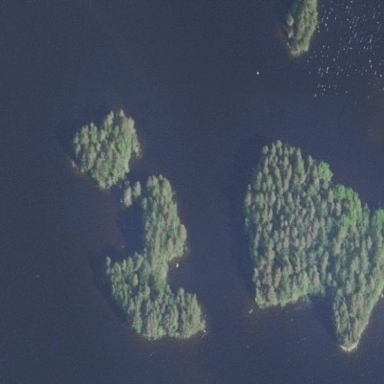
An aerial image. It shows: Islet covered with woodland.